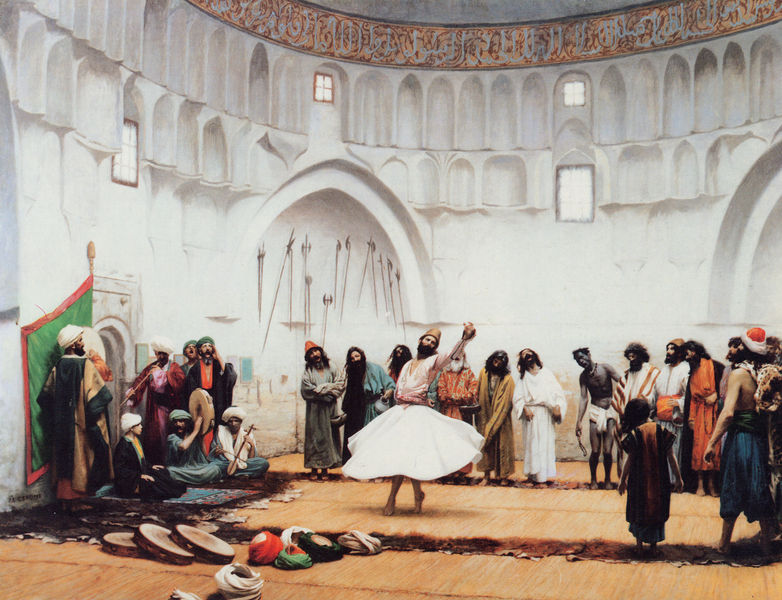
Titel: Les derviches tourneurs, Die drehenden Derwische
Künstler: Jean Léon Gérôme
Standort: Houston (Texas)
Institution: Collection David B. Chalmers
Schlagwörter: gemälde, hand, mann, schatten, weiß, grün, menschen, sitzen, bunt, fenster, frau, hut, hüte, kleid, licht, männer, orange, raum, schwarz, stroh, tür, fest, gesellschaft, haube, leute, menge, ornament, rock, tanz, teppich, bart, bärte, mütze, mützen, wand, architektur, arm, kragen, pelz, vollbart, hände, instrument, kirche, boden, interieur, decke, kind, bühne, gesang, musik, musiker, tanzen, theater, rund, fell, bogen, fahnen, zuschauer, fahne, flagge, drehen, saal, vorführung, rundbogen, kuppel, architecture, celebration, hall, hat, king, könig, men, people, swords, white, window, women, black, carpet, dress, green, grey, group, interior, lady, painting, room, sitting, skirt, wall, windows, yellow, gown, pattern, rug, brown, junge, schriftzeichen, exotik, hoch, tor, betrachter, halle, bögen, neger, moschee, orient, orientalisch, religion, palast, schlicht, schwert, säbel, waffen, trommel, fries, flöte, geige, arabisch, singen, schwarzer, felle, karg, man, ekstase, building, house, griechenland, lanzen, boy, child, costume, tempel, speere, orientalismus, turban, color, hats, grieche, beard, mystik, wandbehang, islam, türkei, schwar, tänzer, araber, osten, tradition, turbane, flag, scene, sultan, männr, party, clothes, music, tambourine, tamburin, nischen, temple, rundbau, nieschen, walls, ost, art, gerome, trommeln, god, türke, fez, orientale, naher osten, colour, flute, instruments, playing, kaligraphie, oriental, sufismus, arabic, trance, extase, sufi, mosche, pumphosen, arab, dance, dancer, dancing, standing, mohamedaner, muslim, ritual, spears, royalty, klatschen, derwische, chruch, fahen, india, derwisch, guitar, weapon, slave, arraber, dervisch, gaö, gsdglpfdlgdplgdlssd, gägääg, gäägägäg, hääh, hüpldülghültüplgh, kgdfagdkgd, lhpüdftlüfdülhgdftü, pfüghldüplghüpdflgh, ägäg, morocco, singing, mukarnas, spear, performance, sitar, crying, bearded, beards, arcade, inside, slaves, lance, weapons, axe, turbans, arabia, dervish, negro, derwish, arabian, arcades, musci, east, nigger, mosque, turks, song, ottoman, arabs, hermaphrodite, prock, bäret, dultan, mosquee, mosk, dance circle, tuks, musulman, mauernischen, waffen#, вфтсу, türken, sklaven